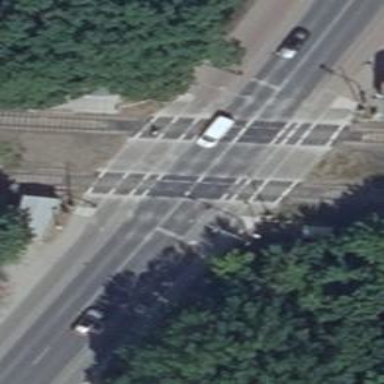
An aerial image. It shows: Level crossing with barrier.